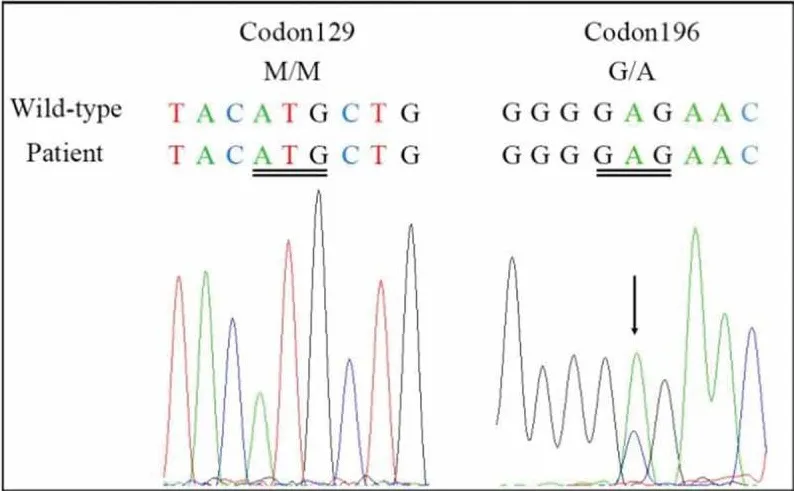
DNA sequencing of the PRNP gene. . Compared with the standard sequence, the substitution of cytosine with adenine at codon 196 of the PRNP gene results in the substitution of alanine for glutamate (E196A). The PRNP polymorphism of codon 129 was 129M/M homozygous.
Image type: chart (chart)